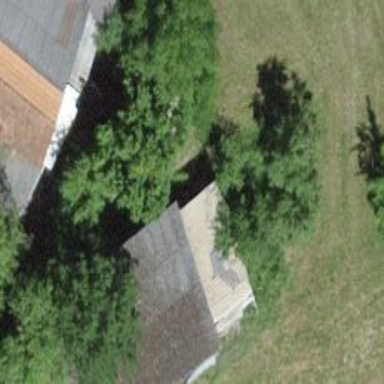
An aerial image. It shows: Shed.